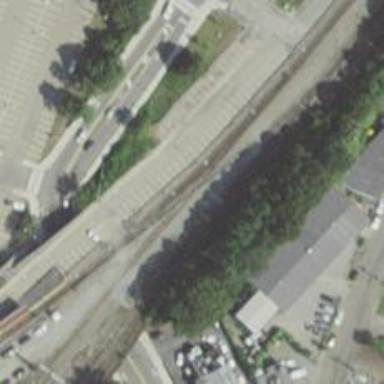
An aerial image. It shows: Railway crossing.